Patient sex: F
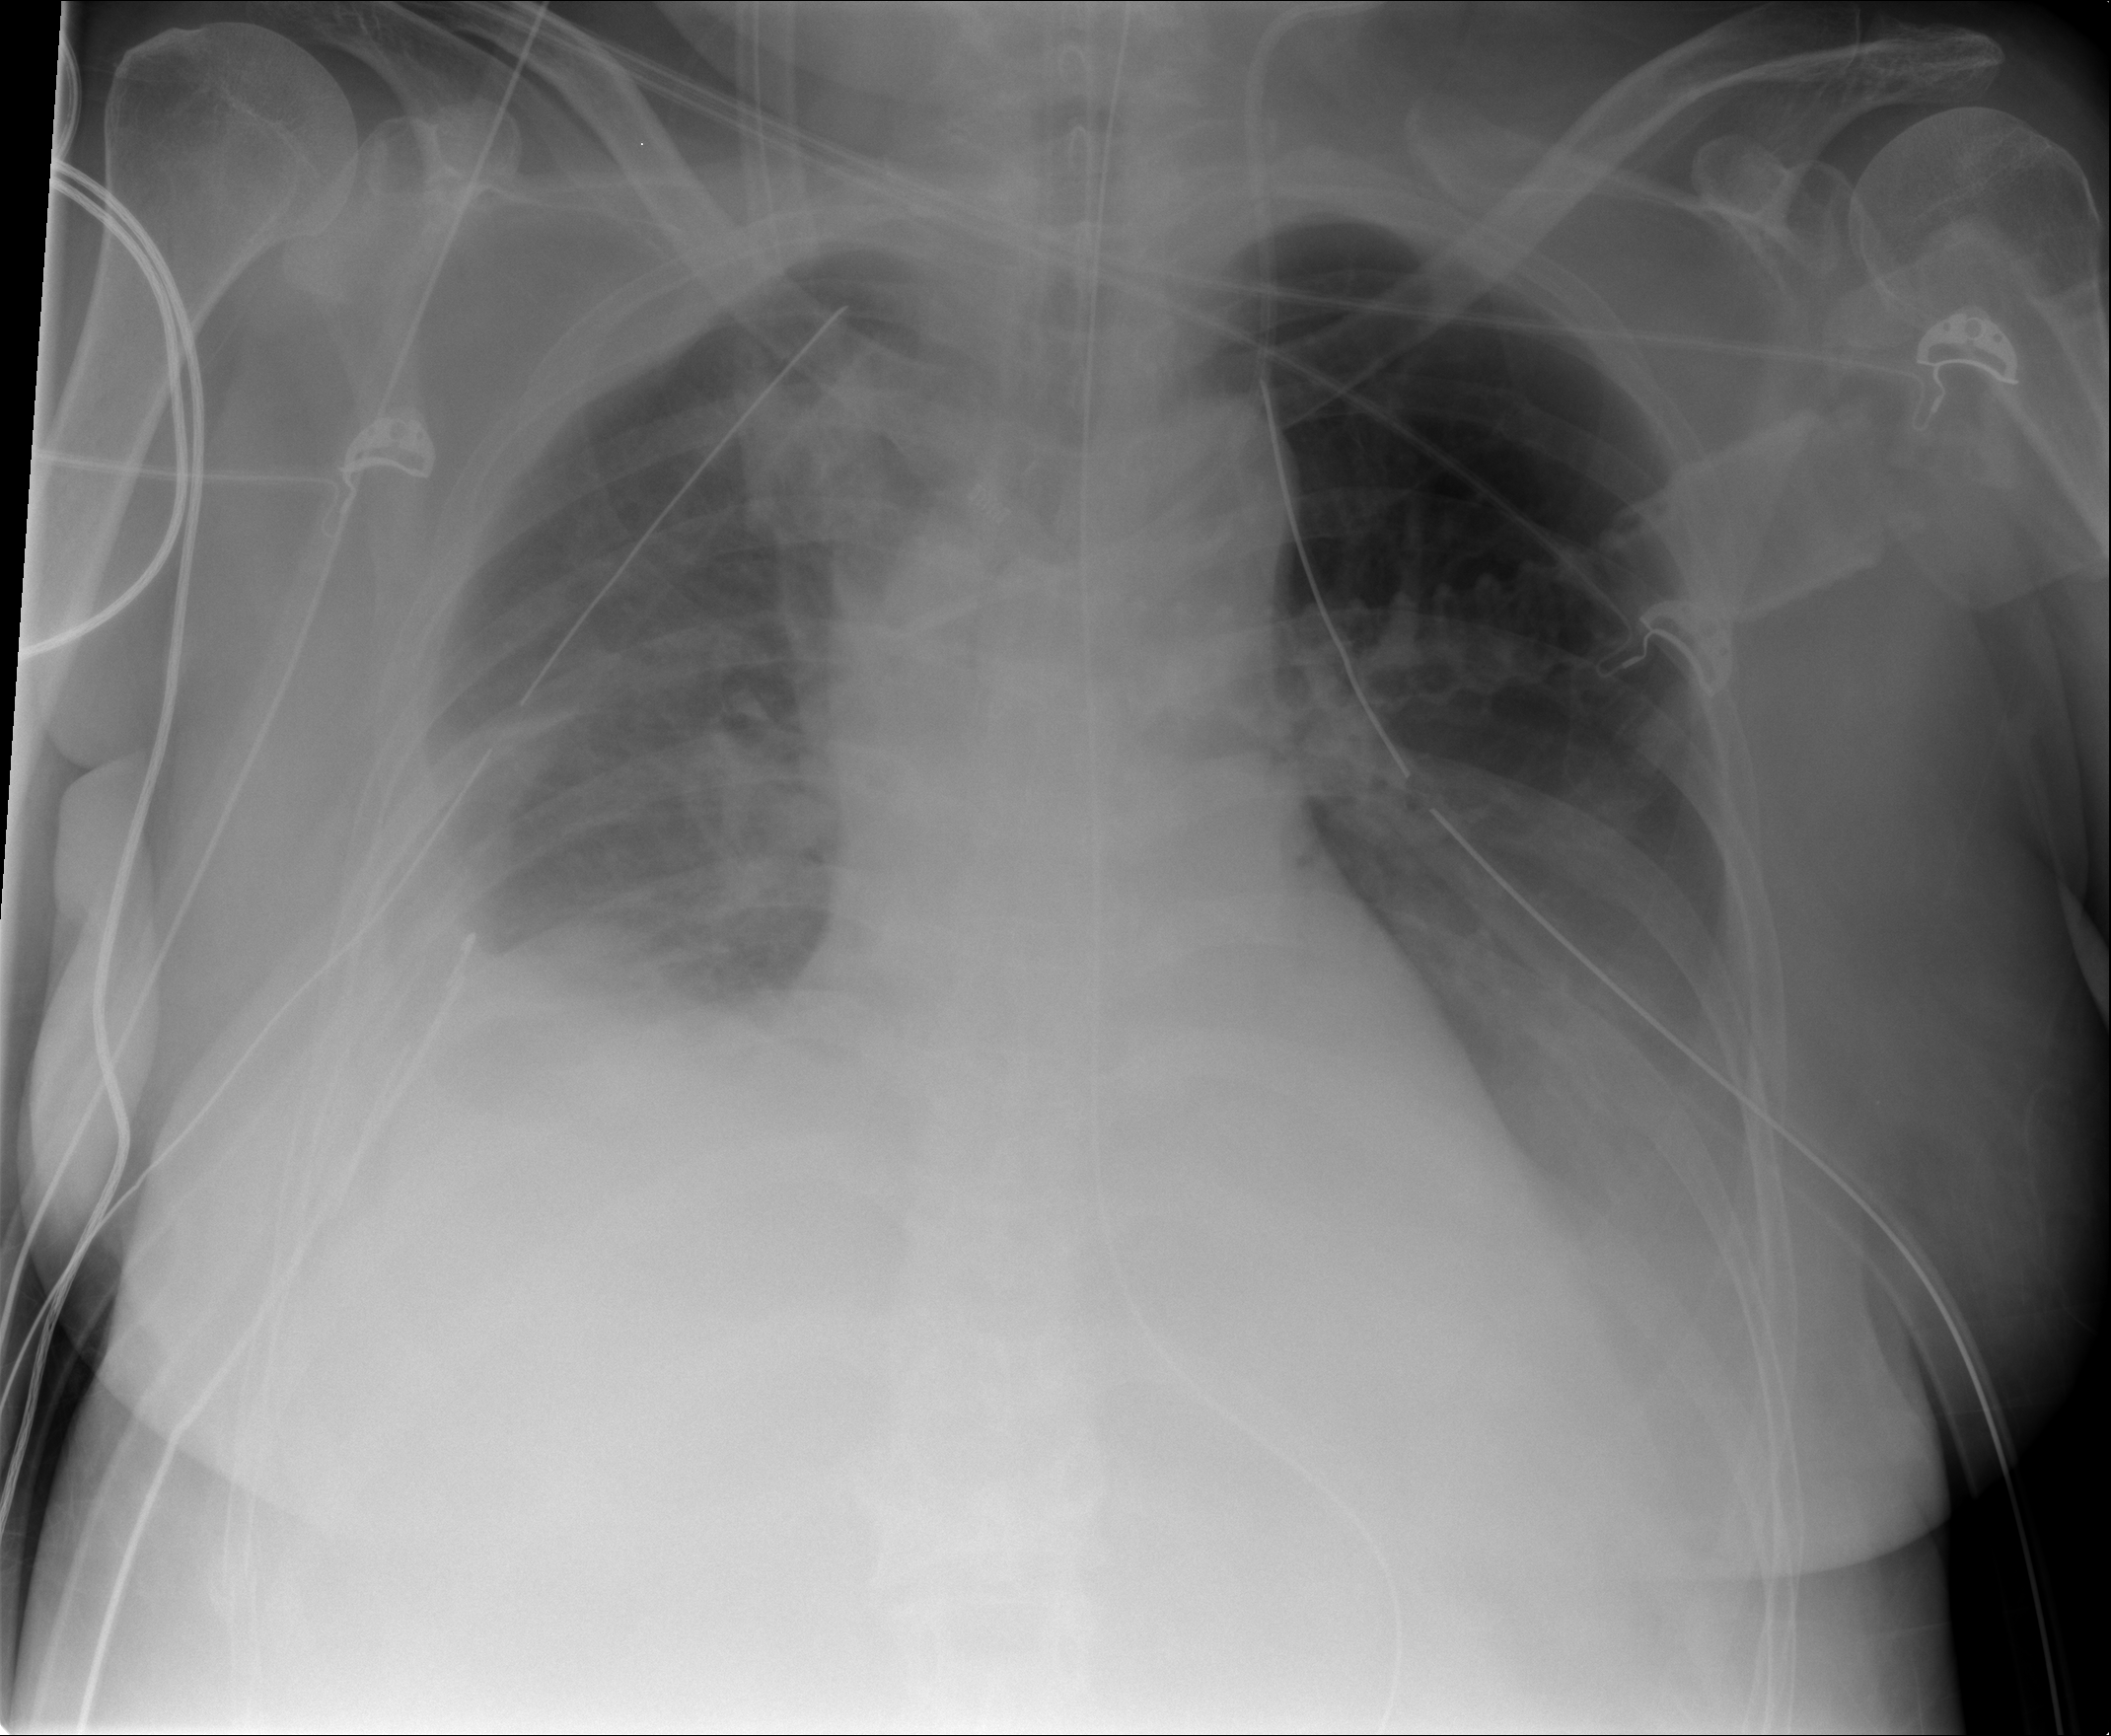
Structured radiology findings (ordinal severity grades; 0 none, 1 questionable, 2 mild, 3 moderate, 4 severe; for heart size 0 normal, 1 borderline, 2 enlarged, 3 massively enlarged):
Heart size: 0
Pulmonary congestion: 0
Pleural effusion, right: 2
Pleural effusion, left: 2
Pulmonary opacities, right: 0
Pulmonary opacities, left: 0
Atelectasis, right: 2
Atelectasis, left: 2